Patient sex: M
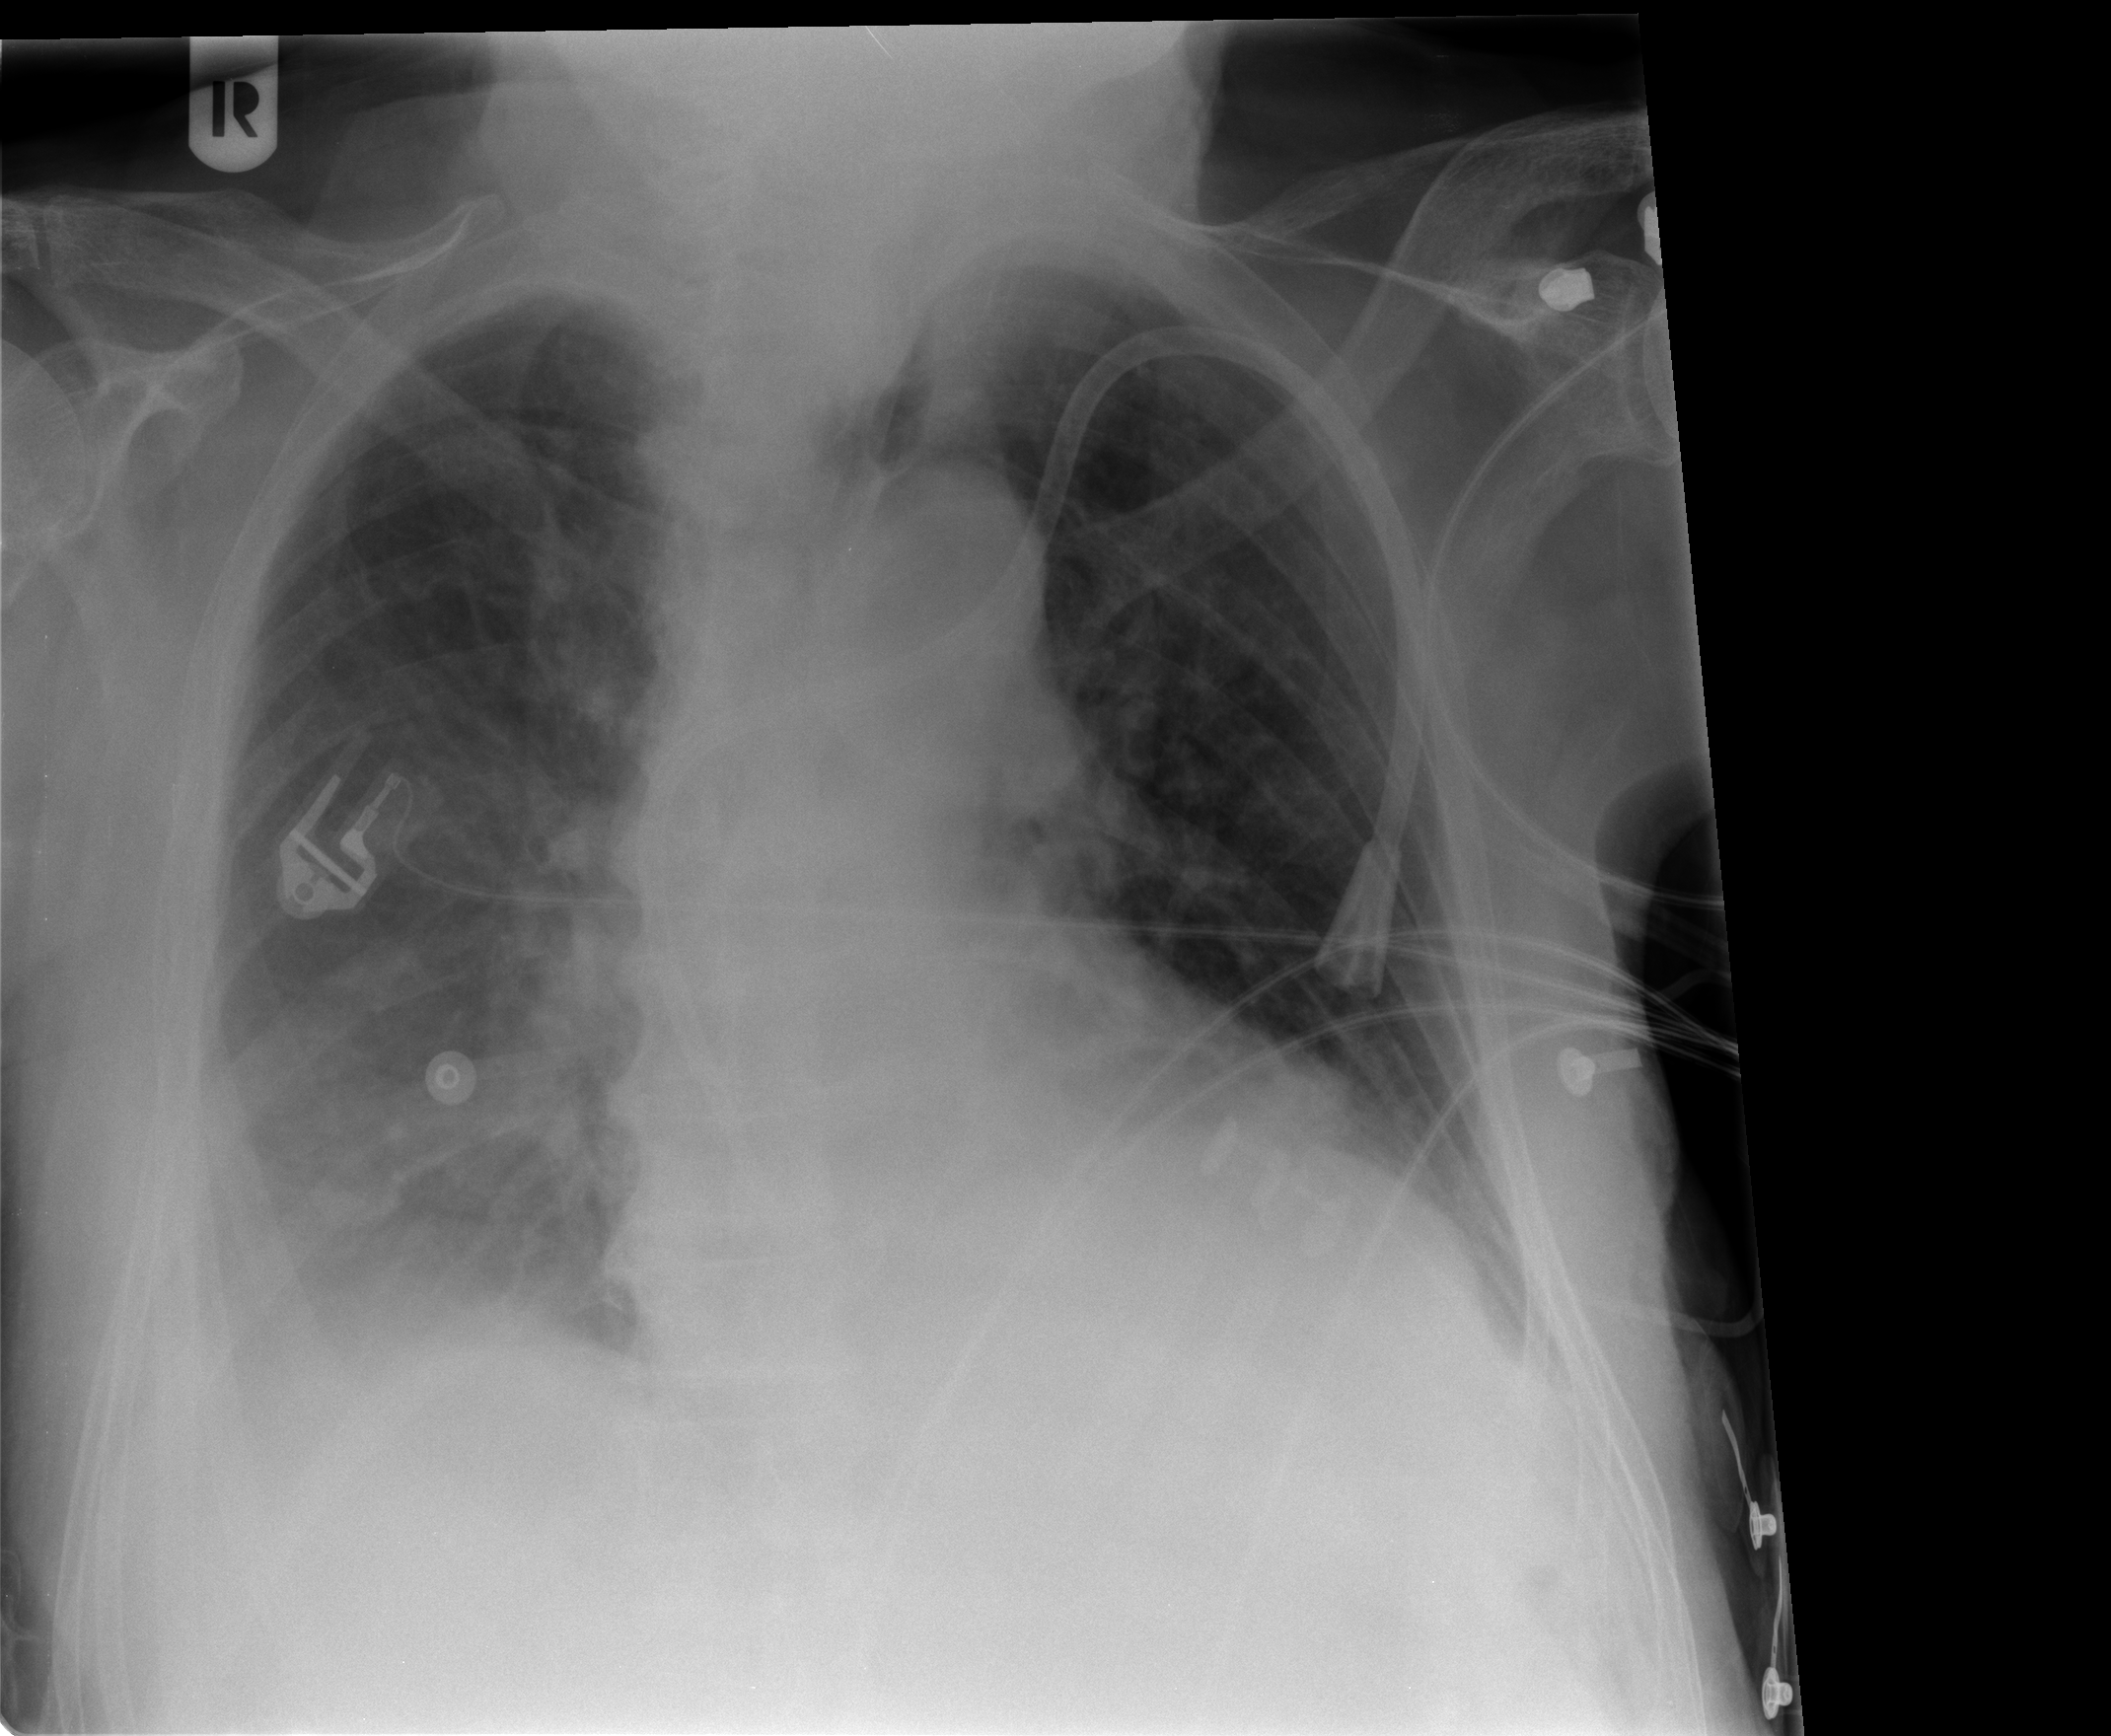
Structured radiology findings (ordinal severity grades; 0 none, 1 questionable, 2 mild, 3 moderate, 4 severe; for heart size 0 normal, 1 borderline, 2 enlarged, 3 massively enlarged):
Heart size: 0
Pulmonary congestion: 0
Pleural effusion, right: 2
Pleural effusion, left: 0
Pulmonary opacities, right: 0
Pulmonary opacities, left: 0
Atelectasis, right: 0
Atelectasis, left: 2